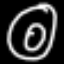
Label: donut